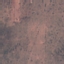
Land use / land cover: HerbaceousVegetation